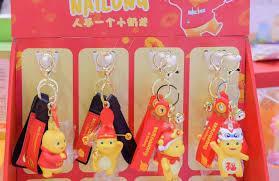
Label: nailong